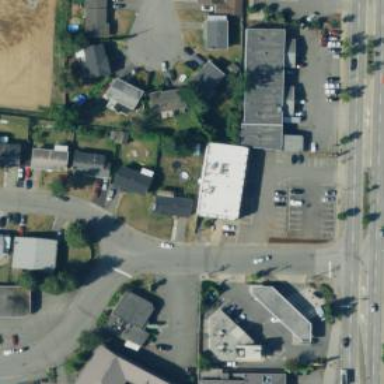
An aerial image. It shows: Retail area.